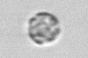
Label: coccolithophorid